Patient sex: M
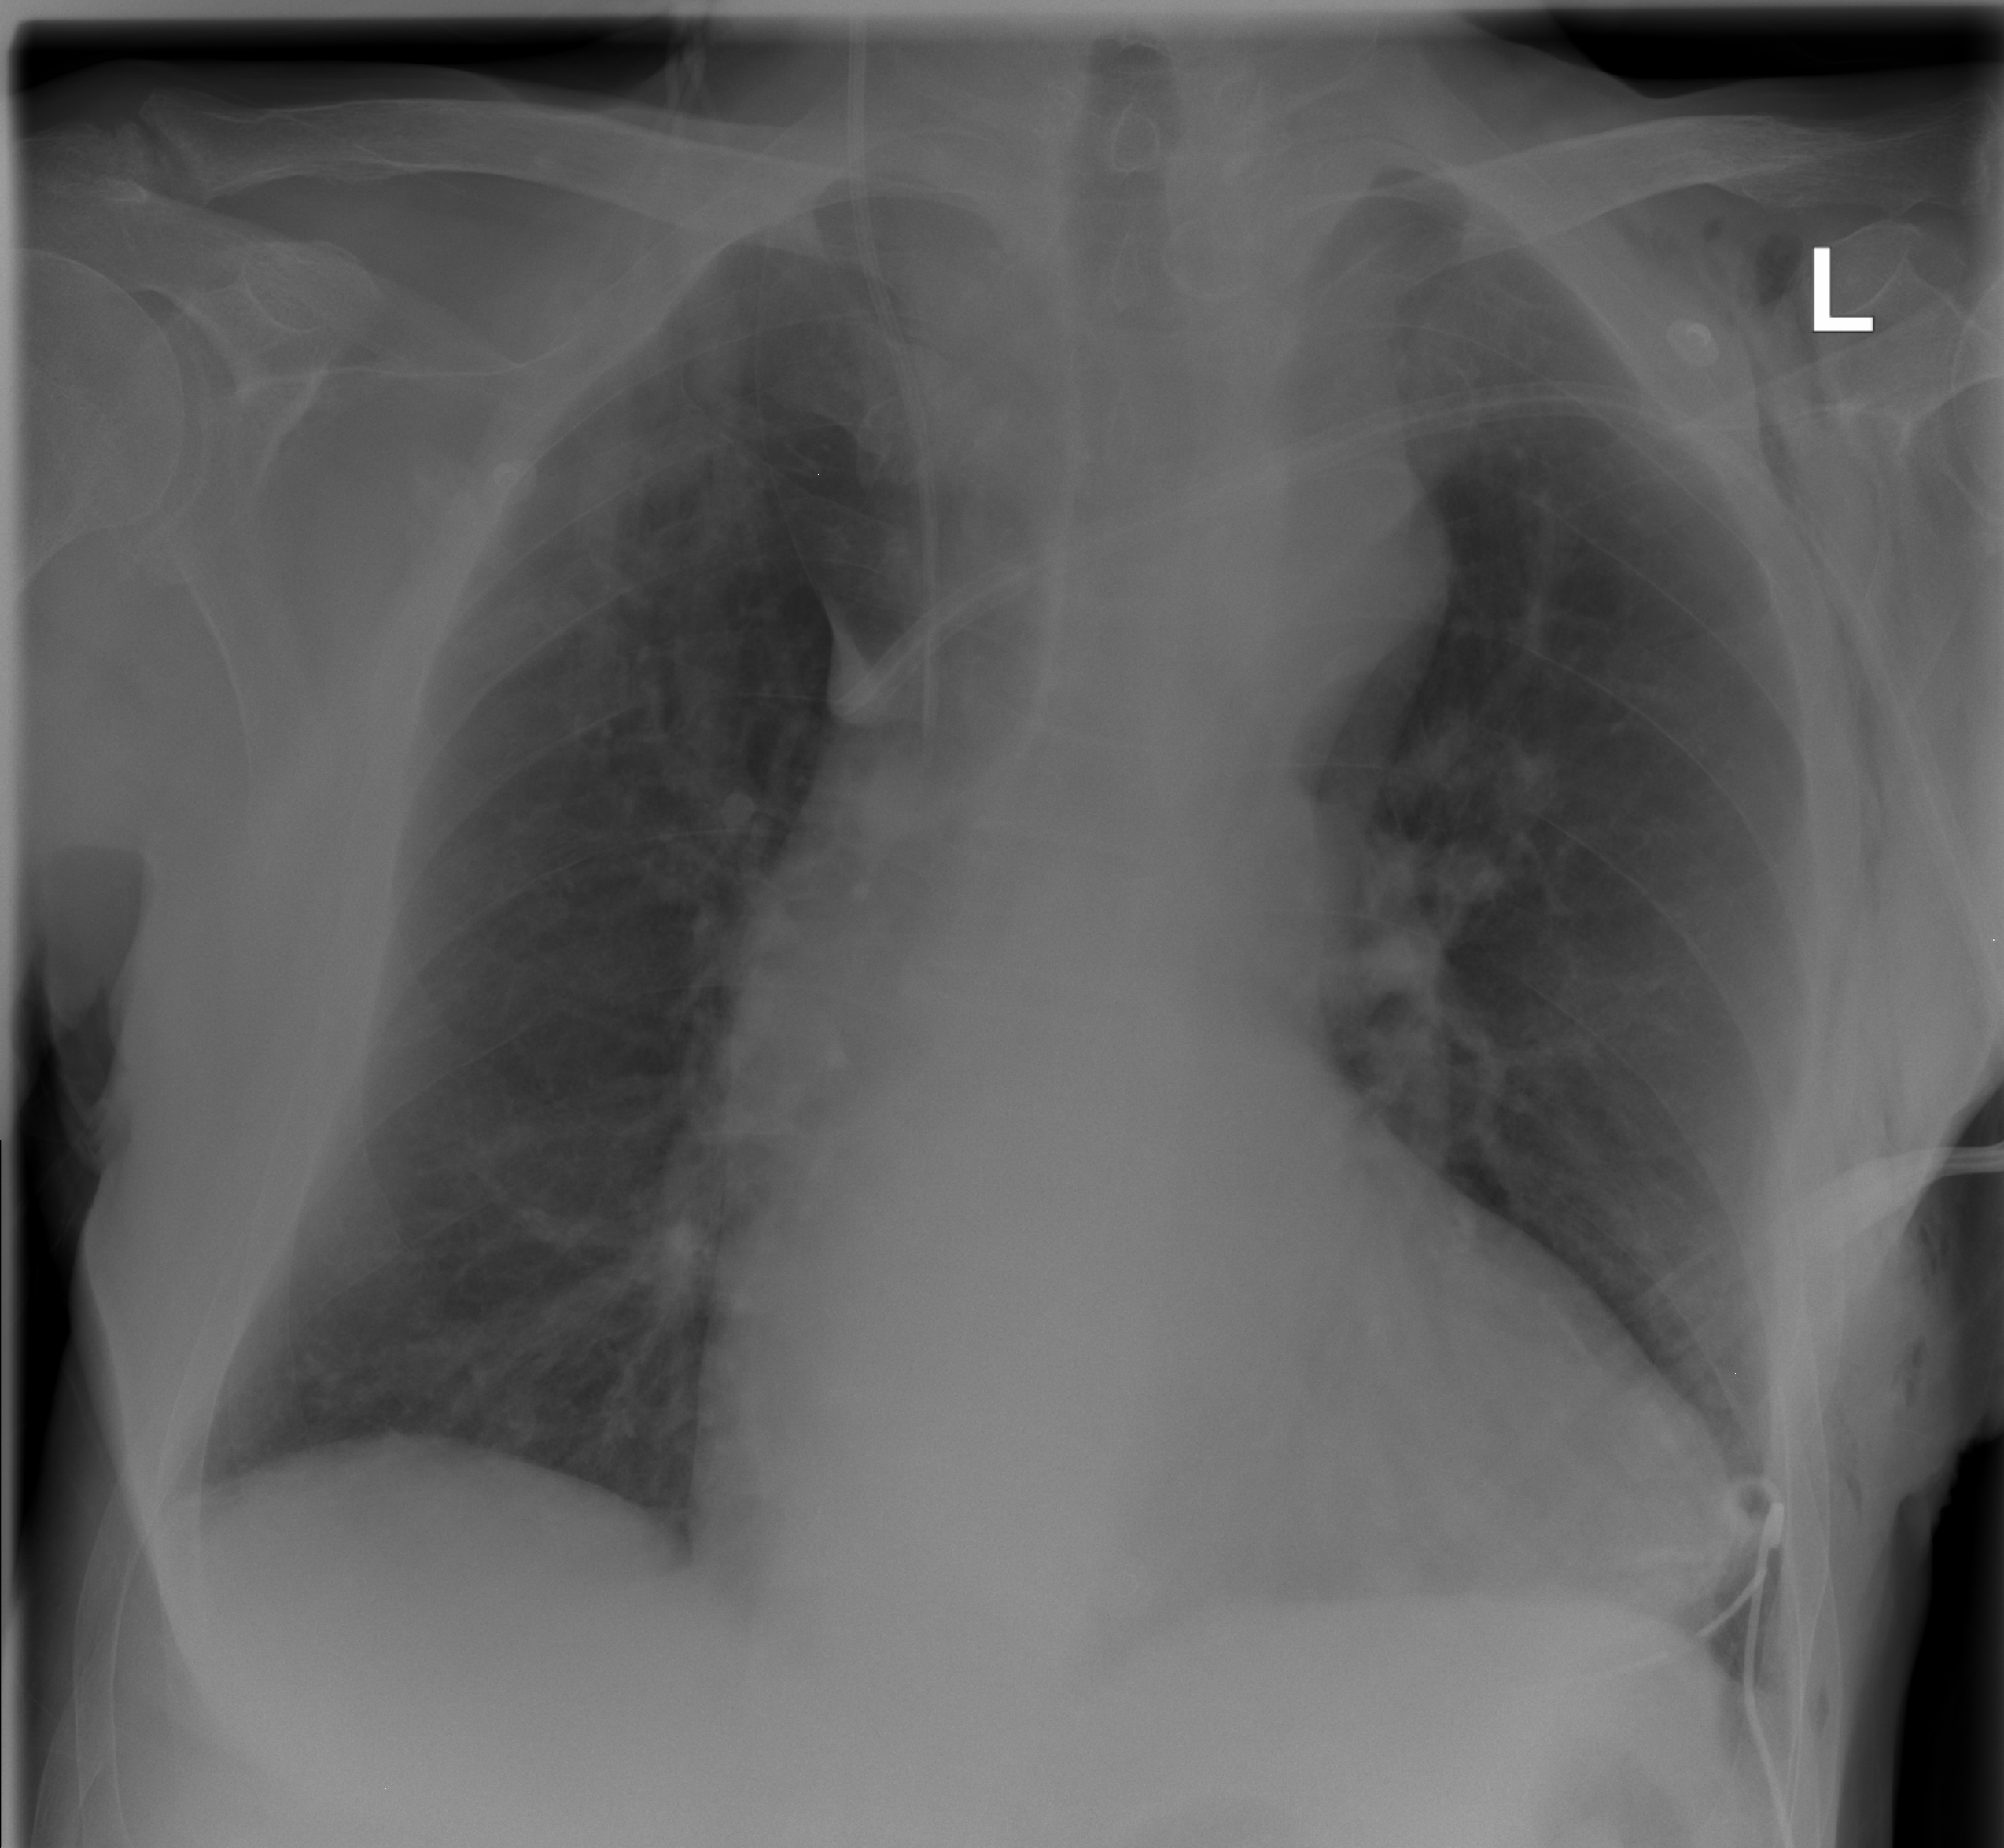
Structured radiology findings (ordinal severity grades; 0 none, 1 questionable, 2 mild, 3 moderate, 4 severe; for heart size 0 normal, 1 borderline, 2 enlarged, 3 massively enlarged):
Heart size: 2
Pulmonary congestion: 2
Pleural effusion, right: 0
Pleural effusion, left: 0
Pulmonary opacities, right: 0
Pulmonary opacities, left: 0
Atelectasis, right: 0
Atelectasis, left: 0